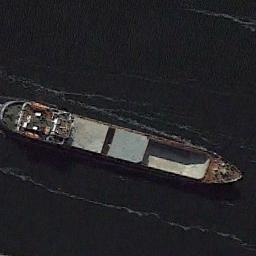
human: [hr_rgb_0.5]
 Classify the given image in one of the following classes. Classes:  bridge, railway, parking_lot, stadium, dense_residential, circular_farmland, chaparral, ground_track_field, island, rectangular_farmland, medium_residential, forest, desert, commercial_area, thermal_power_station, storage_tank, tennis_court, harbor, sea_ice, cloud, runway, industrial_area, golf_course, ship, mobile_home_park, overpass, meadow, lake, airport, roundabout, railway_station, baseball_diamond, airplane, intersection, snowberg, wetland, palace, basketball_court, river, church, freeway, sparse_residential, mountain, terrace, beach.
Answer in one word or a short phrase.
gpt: ship